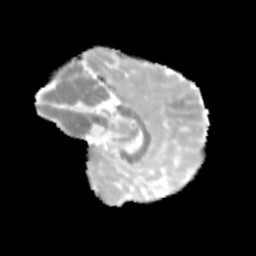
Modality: MD
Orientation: sagittal
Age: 9
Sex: male
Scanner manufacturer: siemens
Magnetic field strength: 3 T
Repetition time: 3.8 s
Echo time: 0.07 s